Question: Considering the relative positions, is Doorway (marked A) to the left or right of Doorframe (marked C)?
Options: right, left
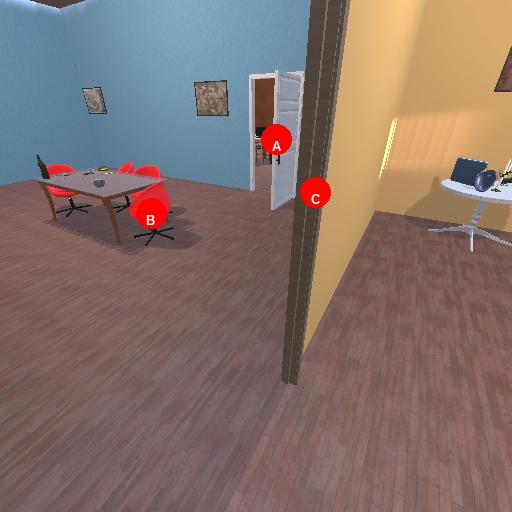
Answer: right